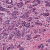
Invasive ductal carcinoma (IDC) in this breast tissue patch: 1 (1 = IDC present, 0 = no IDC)